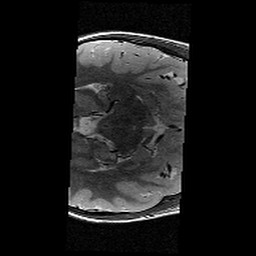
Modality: T2w
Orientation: axial
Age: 10
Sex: male
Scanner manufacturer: siemens
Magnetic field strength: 3 T
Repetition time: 9.23 s
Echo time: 0.067 s